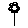
Label: flower